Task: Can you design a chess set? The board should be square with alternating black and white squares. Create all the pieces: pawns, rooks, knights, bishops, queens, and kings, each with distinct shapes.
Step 428:
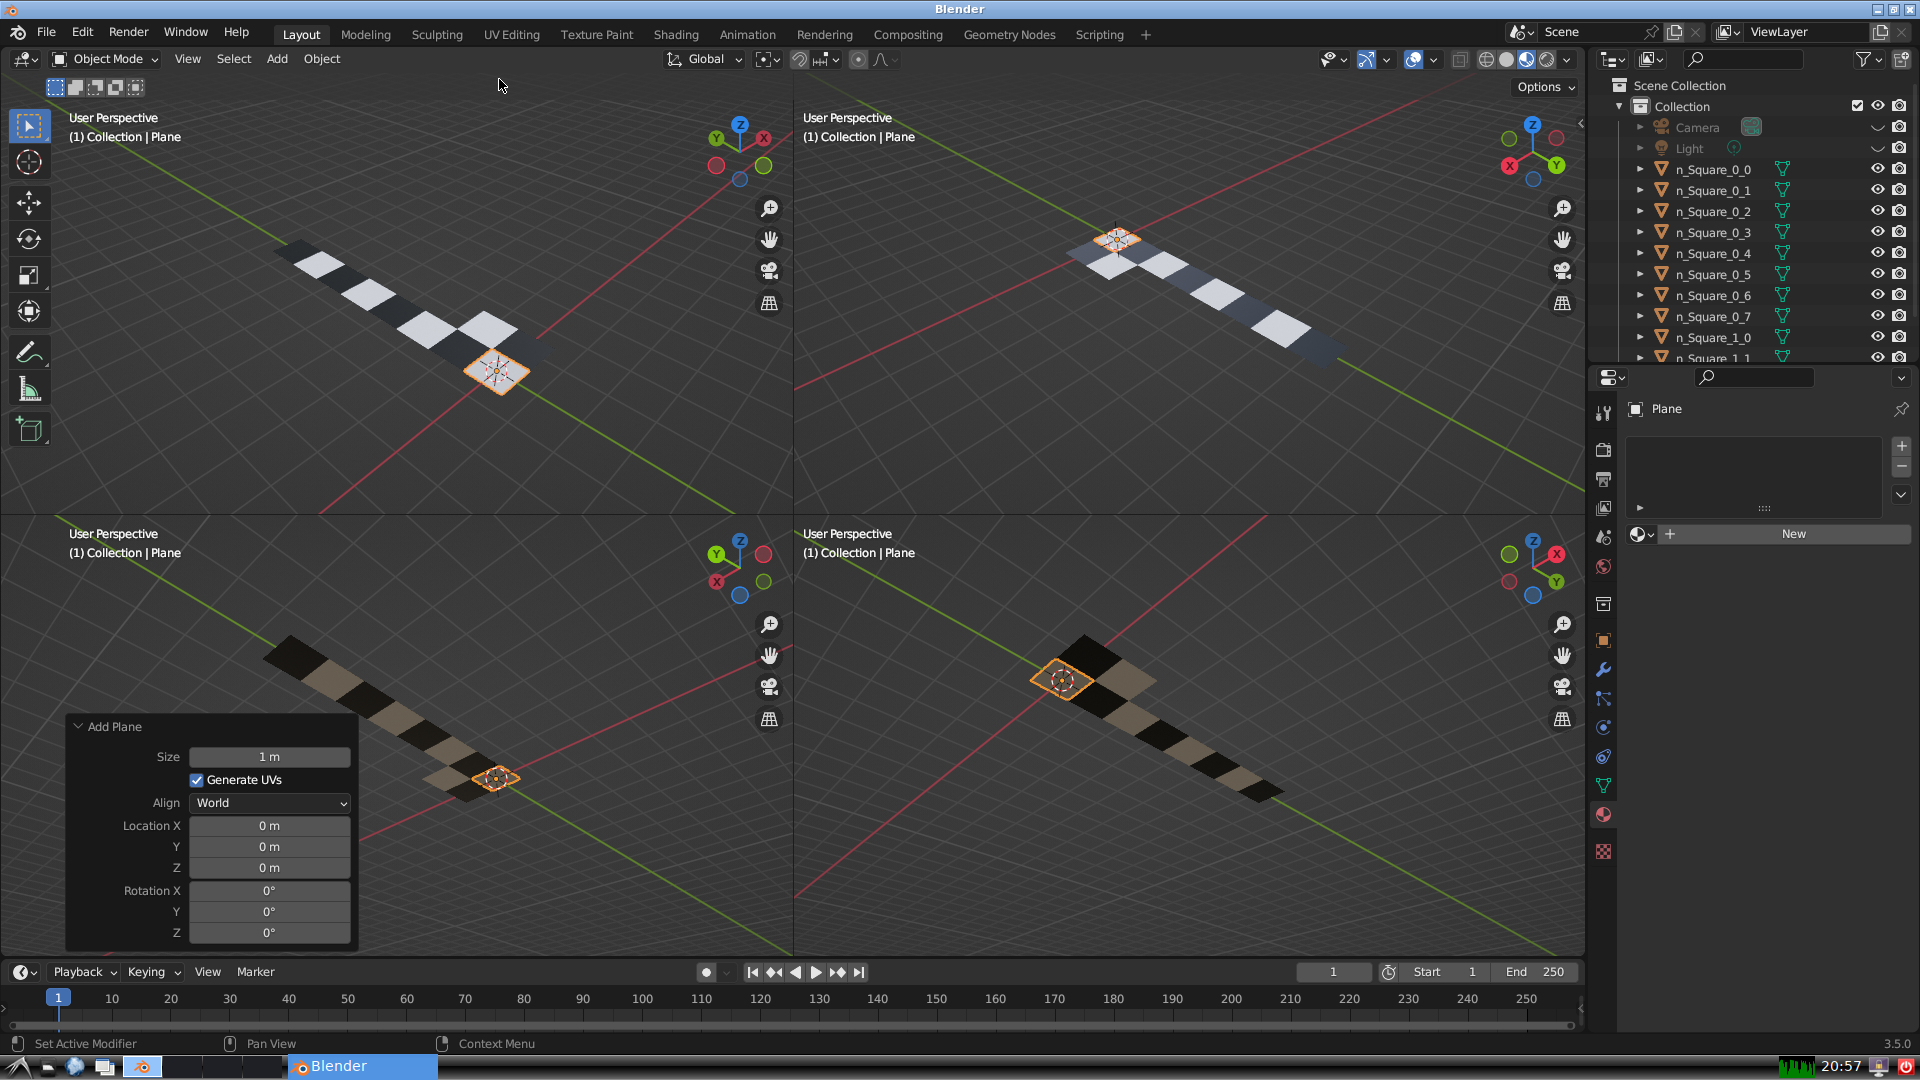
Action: {"mouse_move": [270, 758]}